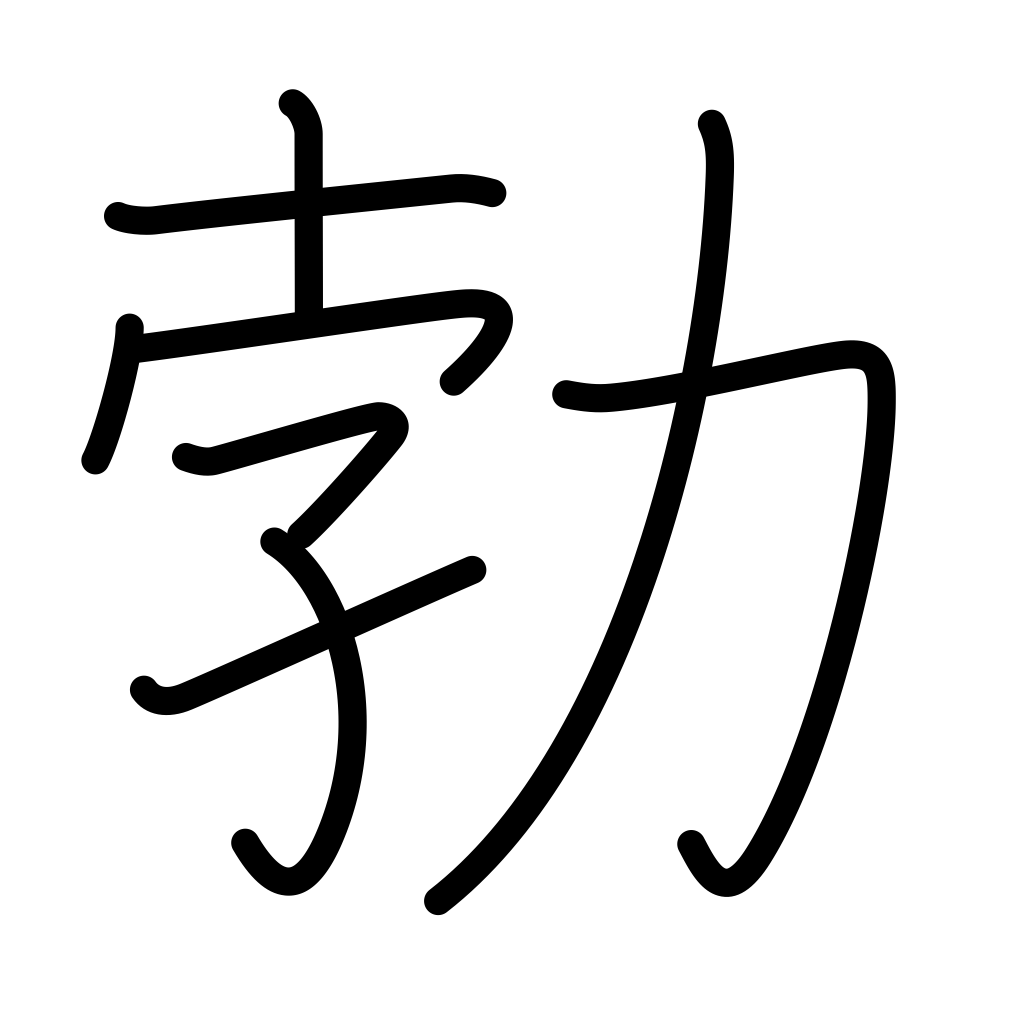
Meaning: suddenness, rise